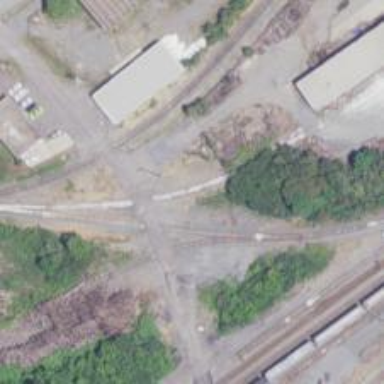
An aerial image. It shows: Railway yard used for servicing trains.